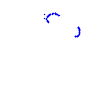
Particle: kaon